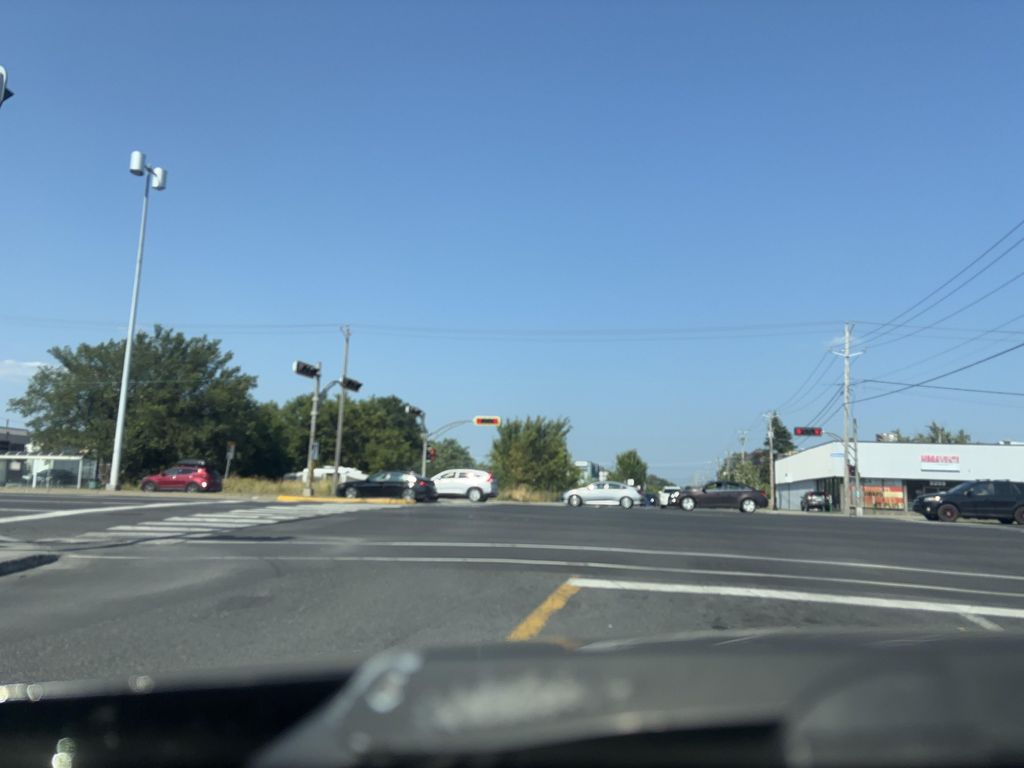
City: montreal